Pattern: CLAHE
Description: Apply Contrast Limited Adaptive Histogram Equalization (CLAHE) to equalize an image.
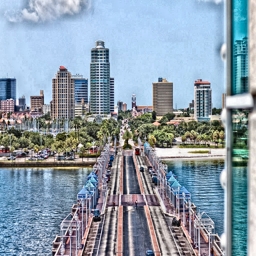
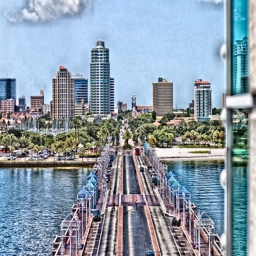
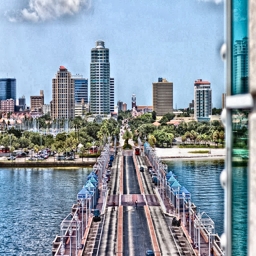
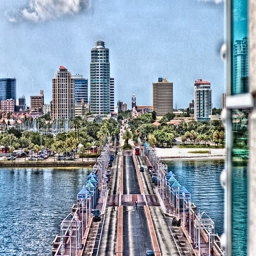